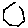
Label: hexagon